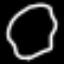
Label: octagon